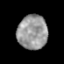
Tissue: prostate
Cell type: Endothelial cells
Senescence score: 0.2975
Nuclear area (px): 1006
Mean DAPI intensity: 152.758